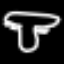
Label: mushroom